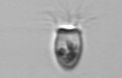
Label: Balanion